八年级 · 逻辑题
用反证法证明 “三角形的三个内角中, 至少有一个大于或等于 $60^{\circ}$ ” 时, 应先假设
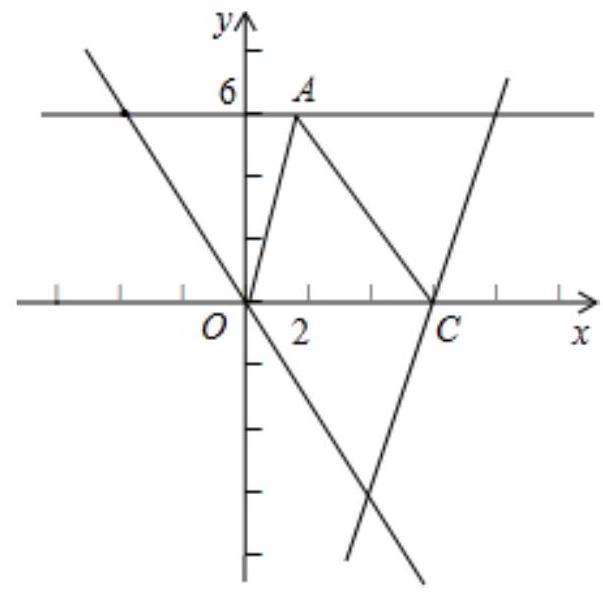
答案: 三角形的三个内角都小于 $60^{\circ}$

解析: 用反证法证明 “三角形的三个内角中, 至少有一个大于或等于 $60^{\circ}$ ” 时, 应先假设三角形的三个内角都小于 $60^{\circ}$.